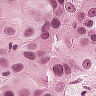
Metastatic tissue present: yes